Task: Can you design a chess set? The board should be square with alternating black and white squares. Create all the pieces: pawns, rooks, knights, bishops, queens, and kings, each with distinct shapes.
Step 5146:
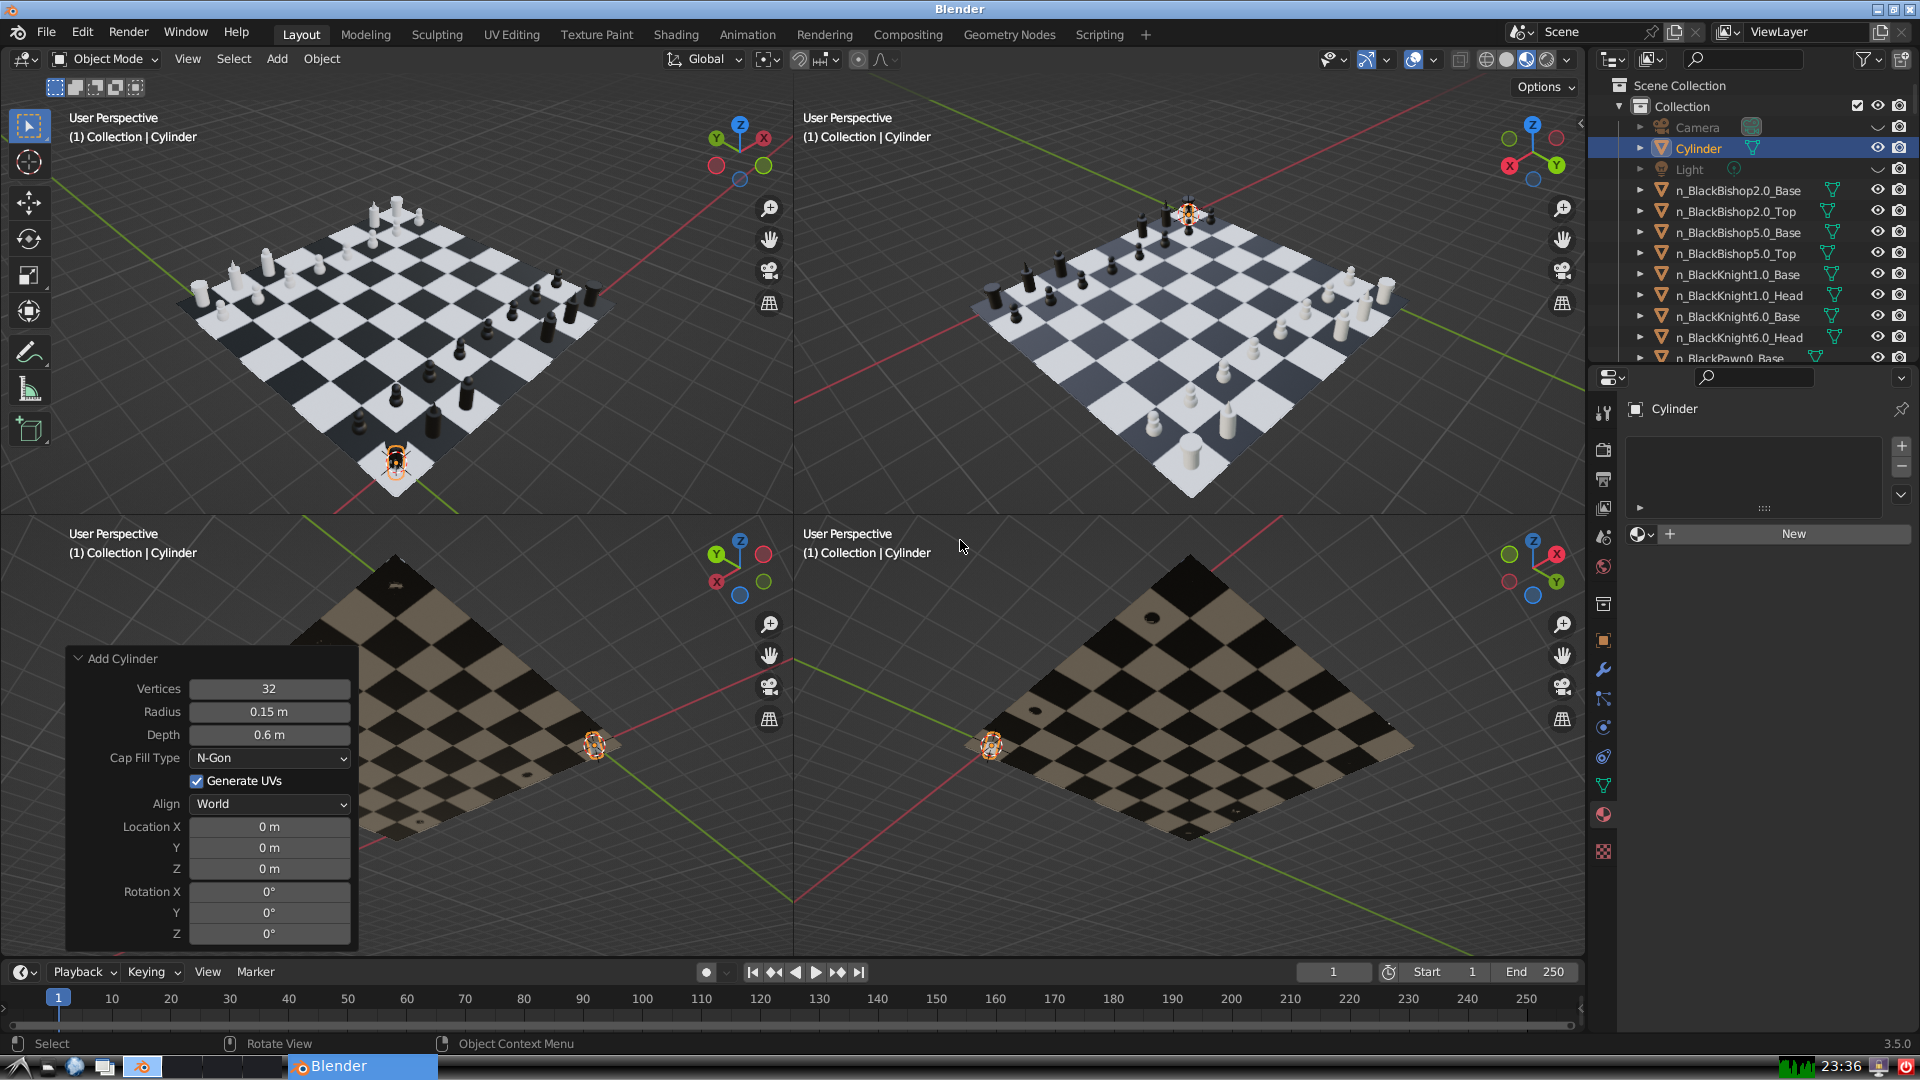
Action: {"mouse_move": [270, 731]}